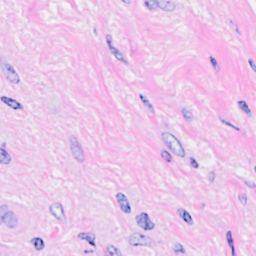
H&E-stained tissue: Breast